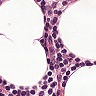
Metastatic tissue present: no